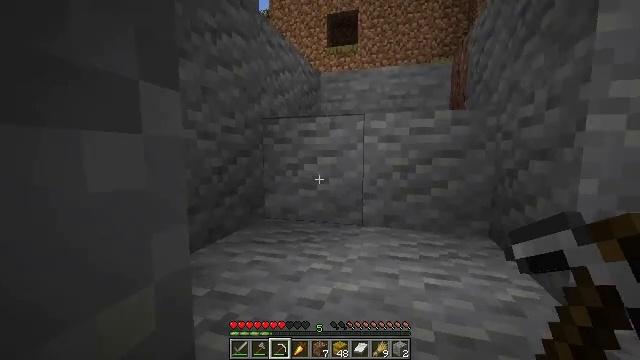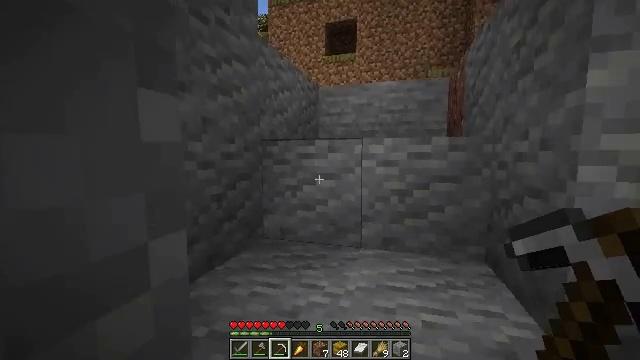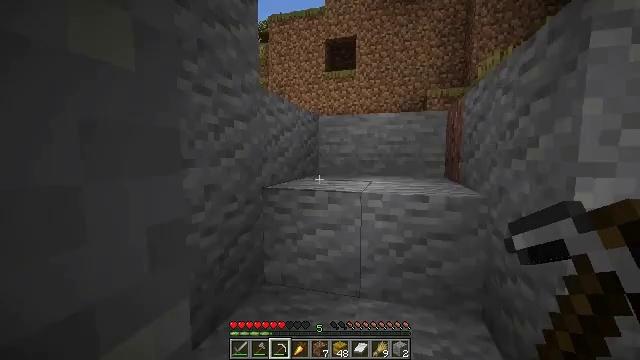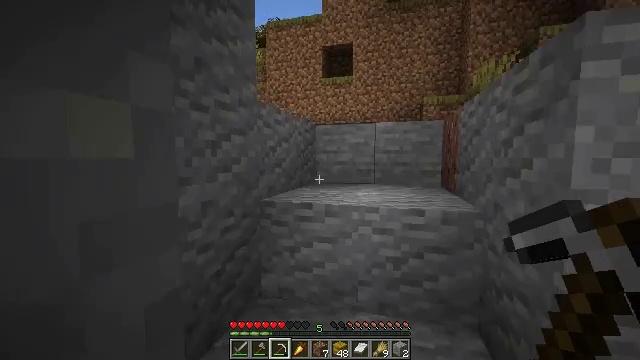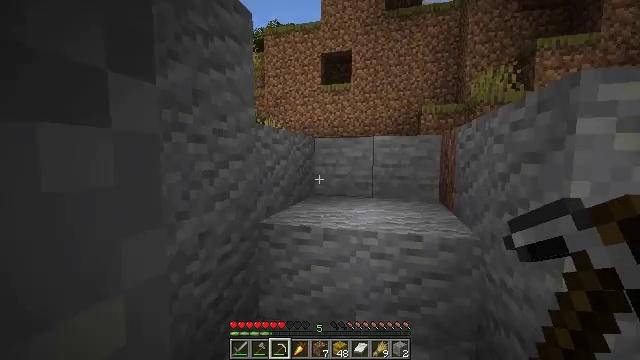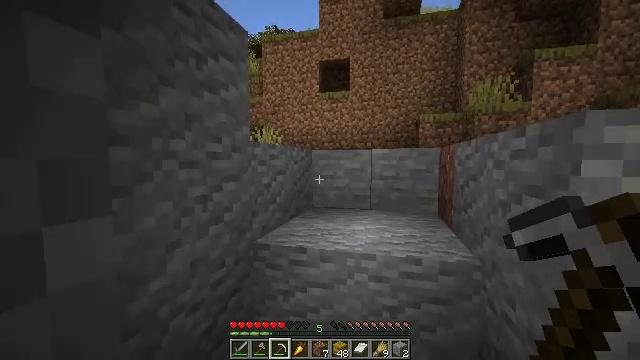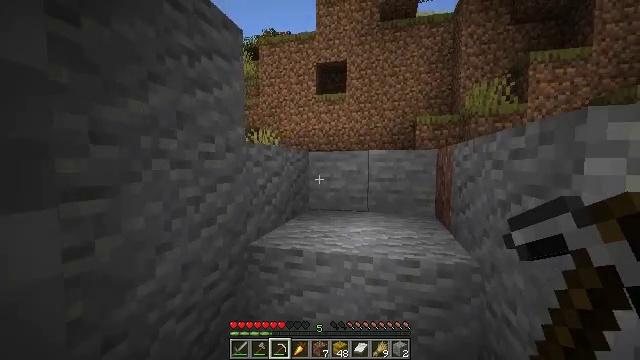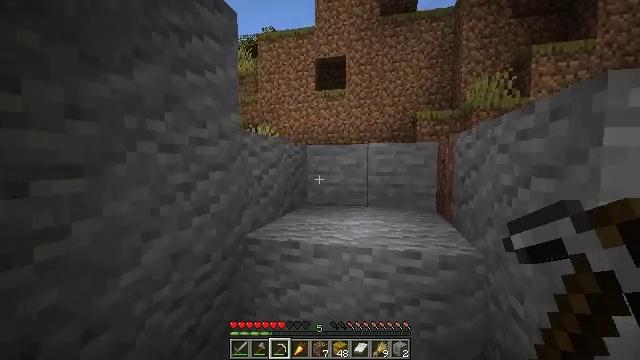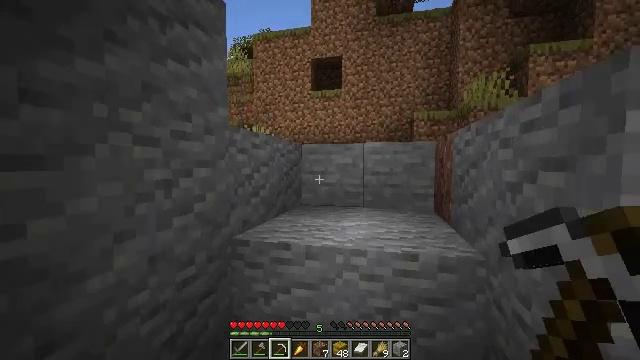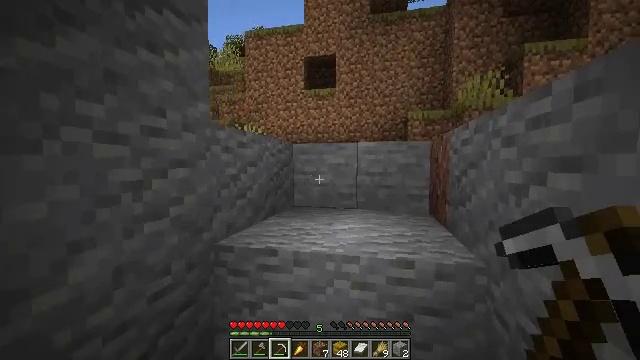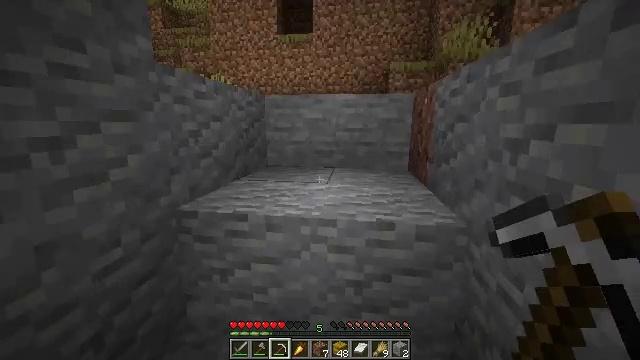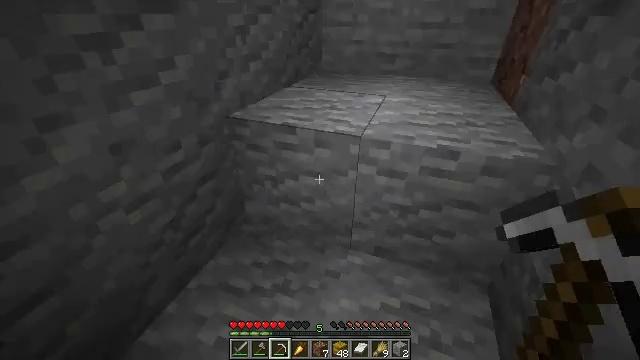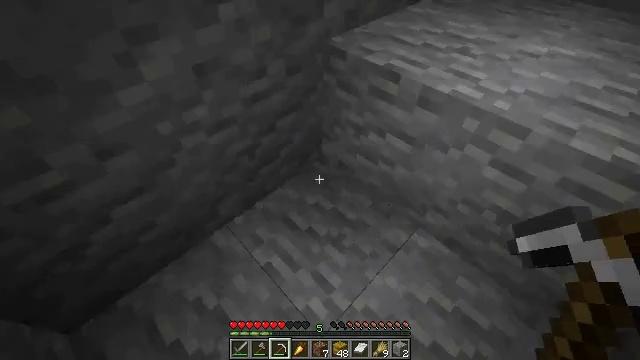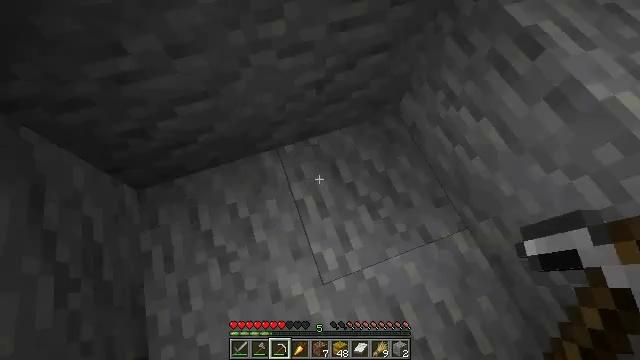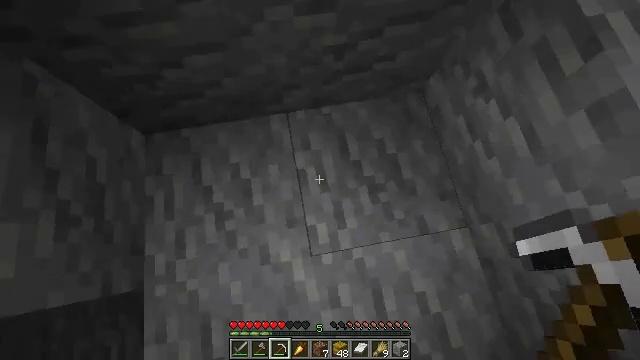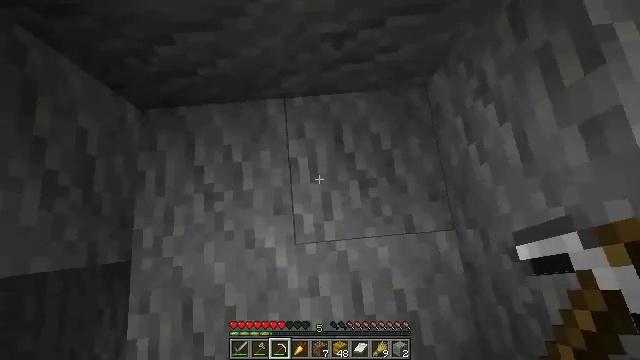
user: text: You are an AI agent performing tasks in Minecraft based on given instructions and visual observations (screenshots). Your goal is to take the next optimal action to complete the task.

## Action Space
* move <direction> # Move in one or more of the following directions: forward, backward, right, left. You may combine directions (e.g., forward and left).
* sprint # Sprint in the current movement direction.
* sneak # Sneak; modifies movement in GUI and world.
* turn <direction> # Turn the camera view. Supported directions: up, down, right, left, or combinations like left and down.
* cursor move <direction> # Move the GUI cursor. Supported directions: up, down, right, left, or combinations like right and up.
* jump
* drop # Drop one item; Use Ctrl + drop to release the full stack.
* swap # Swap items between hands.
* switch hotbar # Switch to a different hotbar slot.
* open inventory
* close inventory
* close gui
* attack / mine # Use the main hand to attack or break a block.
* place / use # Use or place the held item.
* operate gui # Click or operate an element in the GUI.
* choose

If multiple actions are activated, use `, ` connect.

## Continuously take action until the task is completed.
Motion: motion action
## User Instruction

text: Mine the sugar cane near rivers.
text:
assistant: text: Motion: move forward, jump
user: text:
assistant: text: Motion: move forward, jump
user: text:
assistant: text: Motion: move forward, jump
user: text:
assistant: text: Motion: move forward, jump
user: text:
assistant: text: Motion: move forward
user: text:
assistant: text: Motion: move forward
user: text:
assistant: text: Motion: move forward
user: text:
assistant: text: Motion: move forward
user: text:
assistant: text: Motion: move forward, turn right
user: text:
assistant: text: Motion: move forward, turn right and down
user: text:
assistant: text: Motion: move forward, turn left and down
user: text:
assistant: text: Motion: move forward, turn left and down
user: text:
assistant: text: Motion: turn left and down
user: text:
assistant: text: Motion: turn left and down
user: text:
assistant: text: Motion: move right, turn left and down
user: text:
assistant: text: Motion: move right, turn left and up
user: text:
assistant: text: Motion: move right, turn left and up
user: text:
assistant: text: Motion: move right
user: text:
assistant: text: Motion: move right, turn right and up
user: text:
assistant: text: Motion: move forward and move right, turn right and up, jump
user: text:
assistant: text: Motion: move forward, turn right and up, jump
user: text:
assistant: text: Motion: move forward, turn right and up, jump
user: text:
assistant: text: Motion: move forward, turn right and up, jump
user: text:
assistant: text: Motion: move forward, turn right and up
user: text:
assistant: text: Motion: move forward, turn right and up
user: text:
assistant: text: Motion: move forward, turn right and up
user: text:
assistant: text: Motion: move forward, turn right
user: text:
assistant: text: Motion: move forward, turn right and up
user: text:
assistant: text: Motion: move forward, turn right
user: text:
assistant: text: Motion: move forward, turn right